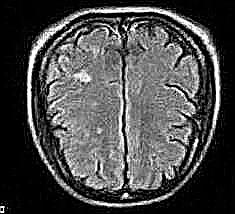
Label: notumor